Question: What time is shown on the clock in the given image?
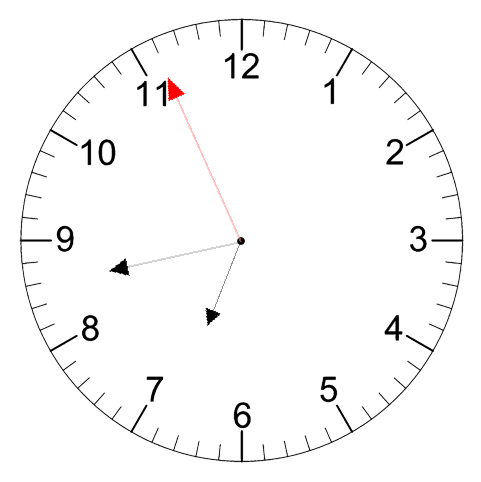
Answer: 06:42:56